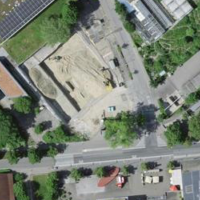
EUNIS habitat code: 54
Species observed at this site:
Lapsana communis
Circaea lutetiana
Ophiogomphus cecilia
Filipendula ulmaria